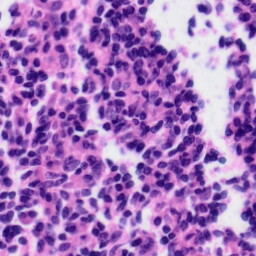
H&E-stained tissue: Tonsil